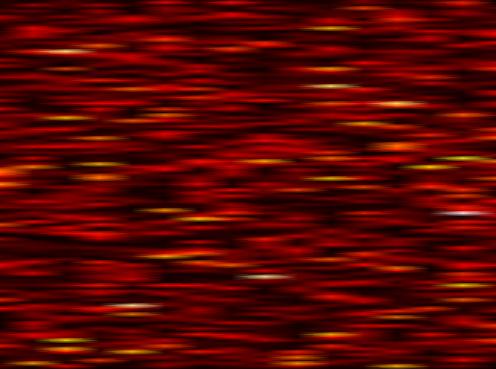
Label: FOFDM